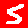
Digit: 5